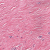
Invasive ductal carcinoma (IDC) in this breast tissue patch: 0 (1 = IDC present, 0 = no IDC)